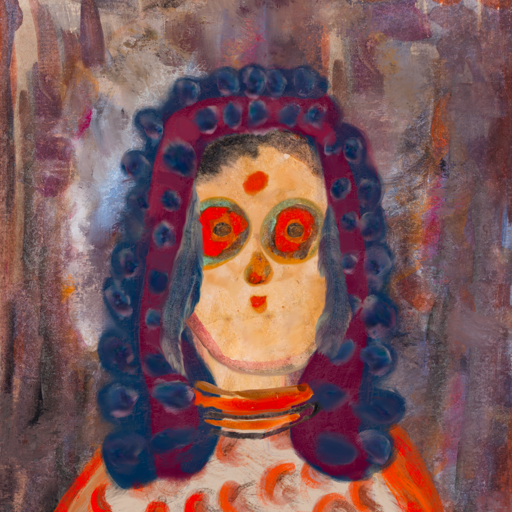
Background: Hypocrite, Head And Neck Front: Childish, Face Front: Sisters, Bust: Rupkatha, Hair Front: Hill_Girl, Head Accessory: Blank, Second Necklace: Blank, Necklace: Experience, Baby: Blank